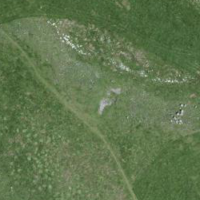
EUNIS habitat code: 24
Species observed at this site:
Chamaenerion angustifolium